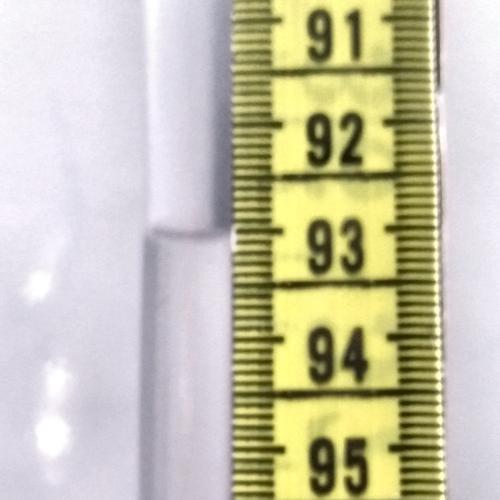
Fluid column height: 93.0 cm